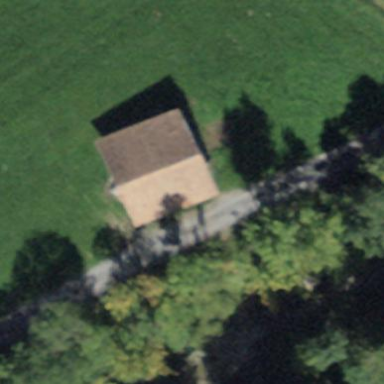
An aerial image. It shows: Barn.